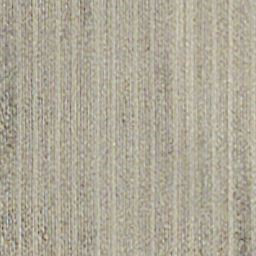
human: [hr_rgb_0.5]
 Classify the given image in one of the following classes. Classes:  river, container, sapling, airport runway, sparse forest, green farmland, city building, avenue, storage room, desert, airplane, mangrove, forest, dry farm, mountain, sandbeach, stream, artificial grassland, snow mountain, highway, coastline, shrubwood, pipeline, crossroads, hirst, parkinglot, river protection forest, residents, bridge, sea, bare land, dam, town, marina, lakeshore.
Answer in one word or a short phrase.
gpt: dry farm